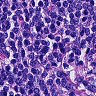
Metastatic tissue present: no